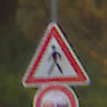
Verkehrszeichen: FussgaengerRechts
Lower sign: Ueberholverbot
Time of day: Midday
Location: Outdoor (Nature)
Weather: Overcast
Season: Autumn
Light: Natural